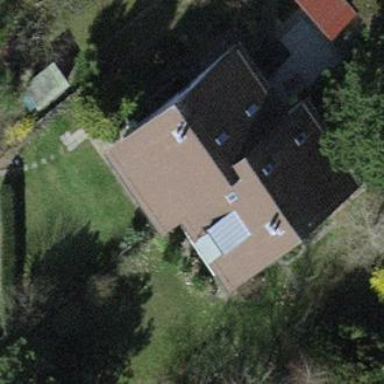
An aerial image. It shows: Semi-detached house.